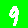
Digit: 9